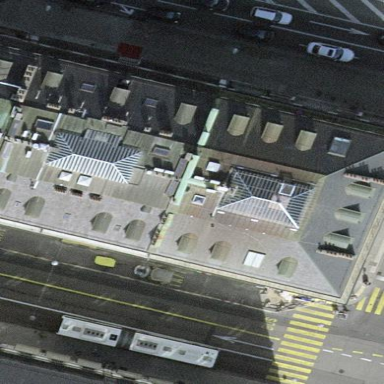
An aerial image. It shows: Office building.